Question: I'm modifying an existing html/javascript package to be used as a iPhone lockscreen. I want it to look like this:

I decided to add the CSS and Javascript in the HTML so you can test it out straight away:
'''
<html>
<head>
<script language="Javascript">
var now = new Date ( );
function getClock ( )
{
var hours = now.getHours ( );
var minutes = now.getMinutes ( );
minutes = ( minutes < 10 ? "0" : "" ) + minutes;
var daypart = ( hours < 12 ) ? "AM" : "PM";
hours = ( hours > 12 ) ? hours - 12 : hours;
hours = ( hours == 0 ) ? 12 : hours;
var clock = hours + ":" + minutes + " " + daypart;
document.getElementById("clock").firstChild.nodeValue = clock;
}
function getCalendar ( )
{
var days = new Array("Sunday","Monday","Tuesday","Wednesday","Thursday","Friday","Saturday")
var months = new Array("January","February","March","April","May","June","July","August","September","October","November","December")
var date = now.getDate()
var month = now.getMonth()
var day = now.getDay()
document.getElementById("date").firstChild.nodeValue = date;
document.getElementById("month").firstChild.nodeValue = months[month].substring(0, 3);
document.getElementById("day").firstChild.nodeValue = days[day];
}
</script>
<style type="text/css">
body { font-family: Calibri; color: #fff; background-color: #000; position: absolute; }
#clock { width: 300px; position: absolute; top: 50%; margin: -.7em 0 0 20px; font-size: 53px; text-shadow: -1px 0 #585858, 0 1px #585858, 1px 0 #585858, 0 -1px #585858;}
#day { font-size: 0.9em; line-height: 35px; }
#month { position: absolute; right: 0px; font-size: 1.91em; line-height: 99px; }
#date { position: absolute; left: -125px; top: 0px; width: 102px; text-align: right; }
</style>
</head>
<body onload="getClock(); setInterval('getClock()', 1000 ); getCalendar(); setInterval('getCalendar()', 1000 )">
<div id="background">
<img src="http://dc463.4shared.com/img/32MahG4Y/s7/0.15818551454745688/Background.jpg" width="320" height="480">
</div>
<div id="clock">
<div id="day">
</div>
<div id="month">
<div id="date">
</div>
</div>
</div>
</div>
</body>
</html>
'''
As of now, I've two unsolved problems:
1. Like the sample image, I want the month to almost touch the right edge of the screen while at the same time keep the same amount of left margin. This can only mean one thing: resizing the font to make it fit. This must probably be done in Javascript.
2. The text borders are currently I now use (using text-shadow) are quite ugly, and if you compare my image with the sample image you see borders make all the difference! Is there a way to make them a bit more fluid?
I hope anyone can give some ideas on how to solve these points. Thanks in advance!
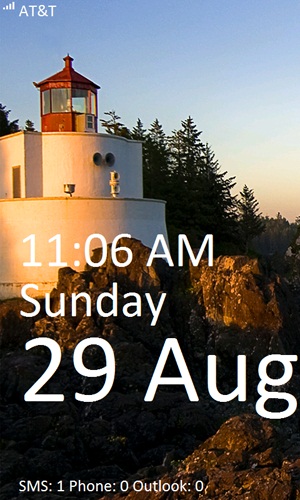
Answer: First, enclose all elements in a div and position that relatively. This will assist in keeping other, internal div positioned accordingly.
'''
<body onload="getClock(); setInterval('getClock()', 1000 )">
<div id="clock">
11:06 AM
<div id="date">
Sunday
</div>
<div id="month">
<script language="JavaScript">getCalendar(); setInterval('getDate()', 1000 )</script>
<script language="JavaScript">getCalendar(); setInterval('getDate()', 1000></script>
</div>
</div>
</body>
'''
Note I've removed the #day div, it wasn't needed I've also enclosed everything inside the #clock div so that all elements are positioned based upon the #clock position. If you need the #day div back for the scripting, simply add it to the html around the script and don't style it in the CSS.
The CSS (font sizes are guesses based on your linked sample image).....
'''
#clock { font-size: 40px; position: relative; top: 50%; margin: -.5em auto 0 auto; }
#date { position: relative; text-align: left; margin: 0 0 0 40px; }
#month { float: right; font-size: 80px; margin: 0 20px 0 0;}
'''
If it helps, here's a copy/paste HTML file so you can play with it. Note I added the body CSS and the #myscreen div to mimic the size of the phone's screen. They aren't needed for actual deployment on the phone.
'''
<html>
</head>
<style type="text/css">
body { text-align: center; font-family: verdana; background: #fff; color: #fff;}
#myscreen { position: relative; width: 320px; background: #333; height: 480px; }
#clock { font-size: 40px; position: relative; top: 50%; margin: -.5em auto 0 auto; }
#date { position: relative; text-align: left; margin: 0 0 0 40px; }
#month { float: right; font-size: 80px; margin: 0 20px 0 0;}
</style>
</head>
<body onload="getClock(); setInterval('getClock()', 1000 )">
<div id="myscreen">
<div id="clock">
11:06 AM
<div id="date">
Sunday
</div>
<div id="month">
29 <script language="JavaScript">getCalendar(); setInterval('getDate()', 1000 )</script>
Aug <script language="JavaScript">getCalendar(); setInterval('getDate()', 1000></script>
</div>
</div>
</div>
</body>
</html>
'''
Decreasing or increasing the -.05em margin for the #clock div will move the entire block of elements up or down.